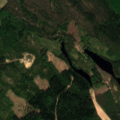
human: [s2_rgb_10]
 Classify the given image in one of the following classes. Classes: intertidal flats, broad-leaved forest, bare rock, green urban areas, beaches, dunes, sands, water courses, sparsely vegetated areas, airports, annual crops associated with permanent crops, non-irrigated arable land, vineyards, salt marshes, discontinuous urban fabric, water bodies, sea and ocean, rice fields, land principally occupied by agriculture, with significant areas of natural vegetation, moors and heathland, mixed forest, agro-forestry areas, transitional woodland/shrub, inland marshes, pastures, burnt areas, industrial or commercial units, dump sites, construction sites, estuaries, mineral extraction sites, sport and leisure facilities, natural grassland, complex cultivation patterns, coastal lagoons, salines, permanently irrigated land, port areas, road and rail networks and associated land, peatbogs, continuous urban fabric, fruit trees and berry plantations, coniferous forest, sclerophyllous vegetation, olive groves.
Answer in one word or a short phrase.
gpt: coniferous forest, mixed forest